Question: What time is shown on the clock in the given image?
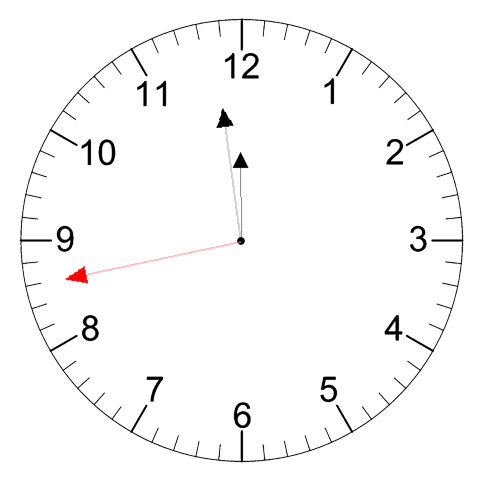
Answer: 11:58:43